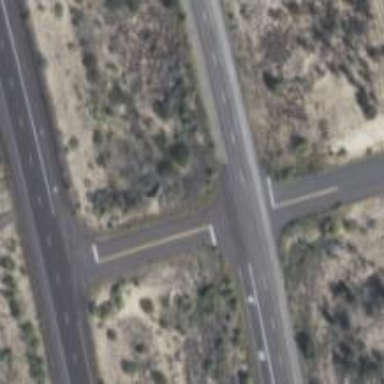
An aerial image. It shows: Asphalt trunk highway classified as expressway.